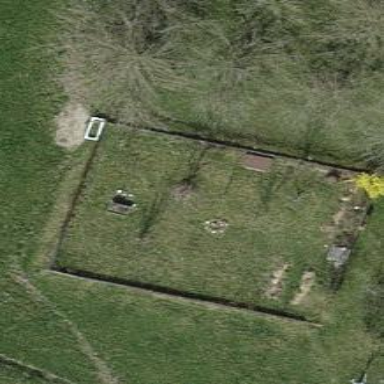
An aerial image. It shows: Residential garden surrounded by fence.